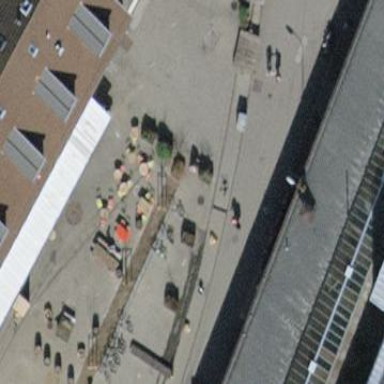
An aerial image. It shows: Outdoor seating area for leisure.